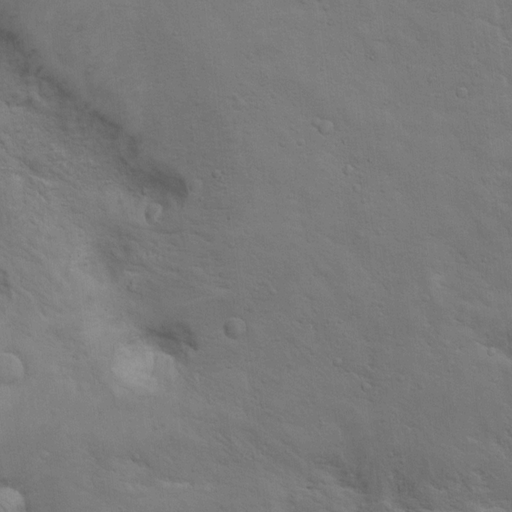
Classes present: Background, Cone